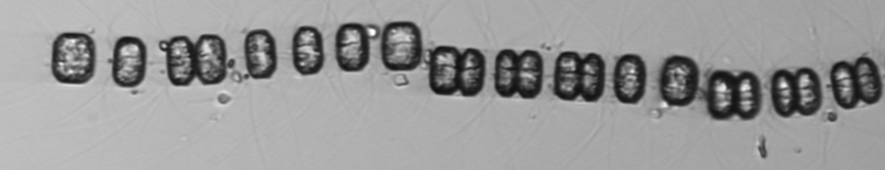
Label: Thalassiosira